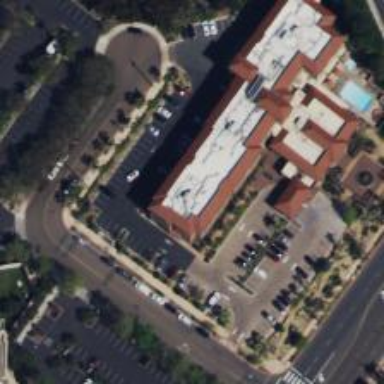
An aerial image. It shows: Hotel building.